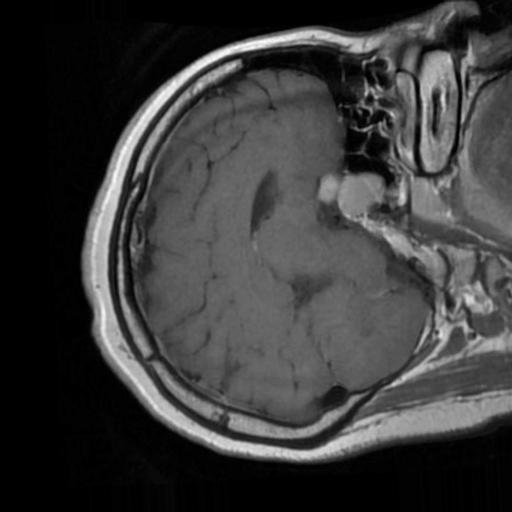
Label: brain_tumor